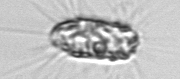
Label: Corethron_hystrix